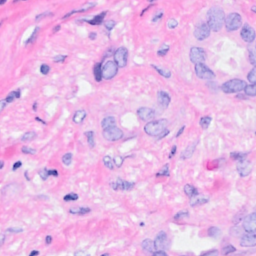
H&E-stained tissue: Breast